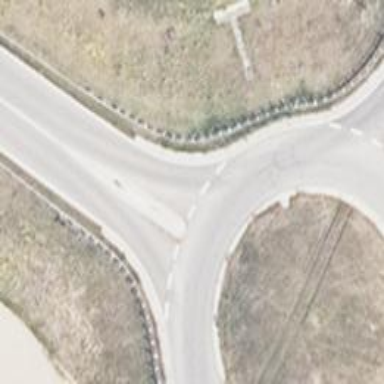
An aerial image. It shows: Road with "give way" sign.